Question: I am trying to validate a text field on click of Submit button. But I always get the error -
TypeError: undefined is not an object (evaluating 'props.deviceLocale') on my emulator.
(I am using an Android emulator).
However I am nowhere using 'deviceLocale' in my code. I am not aware if it is required for anything I have in my code.
This is my code:
'''
import React, {Component} from 'react';
import { View, Text, TouchableOpacity, TextInput } from 'react-native';
import ValidationComponent from 'react-native-form-validator';
export default class App extends ValidationComponent {
constructor() {
super()
this.state = {
name: "abc"
}
}
_onPressButton() {
this.validate({
name: {minlength: 3, maxlength: 7, required: true},
});
}
render() {
return (
<View>
<TextInput
ref = "name"
onChangeText = {(name) => this.setState({name})}
value = {this.state.name}
/>
<TouchableOpacity onPress = {this._onPressButton}>
<Text>Submit</Text>
</TouchableOpacity>
</View>
)
}
}
'''
Error snap:

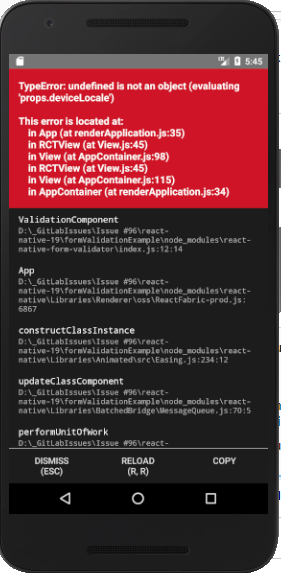
Answer: You are getting the error even before loading of the component then, do bind your '_onPressButton' correctly, then atleast your component will get mounted properly, then then your upcoming errors will follow like the use of 'this.validate' is somewhat ambiguous to me as I cannot see 'validate' function in the component.
To bind your '_onPressed', declare it like below:
'''
_onPressButton = () => {
this.validate({
name: {minlength: 3, maxlength: 7, required: true},
});
}
'''
The error is causing as '_onPressed' is getting called as soon as your component is getting mounted. Let me know in comments if this helps you getting ahead with your component mounting atleast.
Also, your constructor doesn't provide props to the super constructor,
Declare it like below:
'''
constructor(props) {
super(props);
this.state = {
name: "abc"
}
}
'''